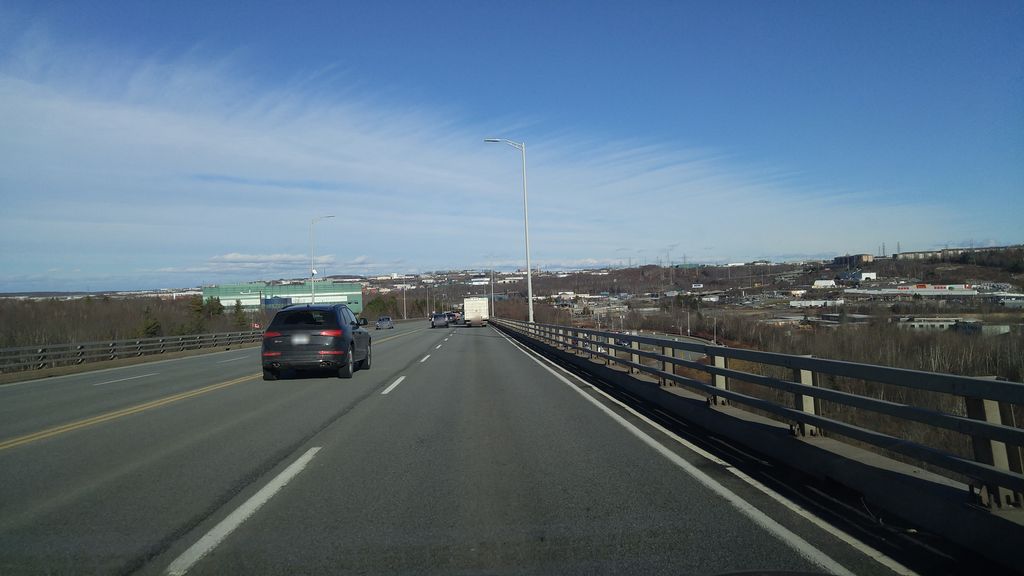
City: halifax